Question: I have some code which adds a 'Java FX WebView' to a JFrame. This works great. Once the user has visited a specific website, I'm trying to programatically close this JFrame, first by calling 'Platform.exit()' and then 'frame.dispose()'. This works fine as long as I call this method from the same thread that the 'WebView' was started from.
However, this is what I am trying to avoid. <URL>.
This code tries to shut down the program when the URL changes. However, this results in:
> IllegalStateException: Attempt to call defer when toolkit not running
(<URL>
Update:
Using my (very limited) debuggning knowledge, I realized that the 'exit()' method seems to successfully run. Image of the stack:

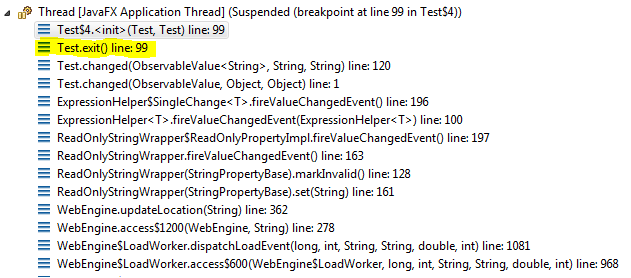
Answer: From previously (amended) post:
'''
public void exit()
{
Platform.runLater( new Runnable(){@Override public void run(){
System.err.println( "exit/runLater/run" );
webEngine.getLoadWorker().cancel();
Platform.exit();
SwingUtilities.invokeLater( new Runnable(){ @Override public void run() {
System.err.println( "exit/invokeLater/run" );
frame.dispose(); }});
}});
}
'''
It's necessary to shutdown background threads